Field crop: tomato
Growth stage: 1
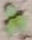
Species: solanum